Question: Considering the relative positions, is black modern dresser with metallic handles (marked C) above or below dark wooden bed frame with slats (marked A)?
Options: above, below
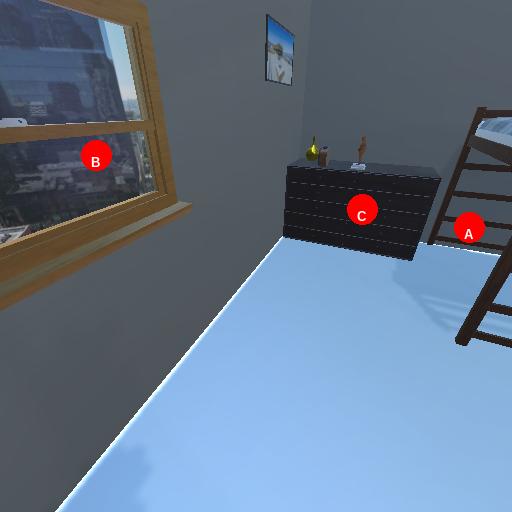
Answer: above